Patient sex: F
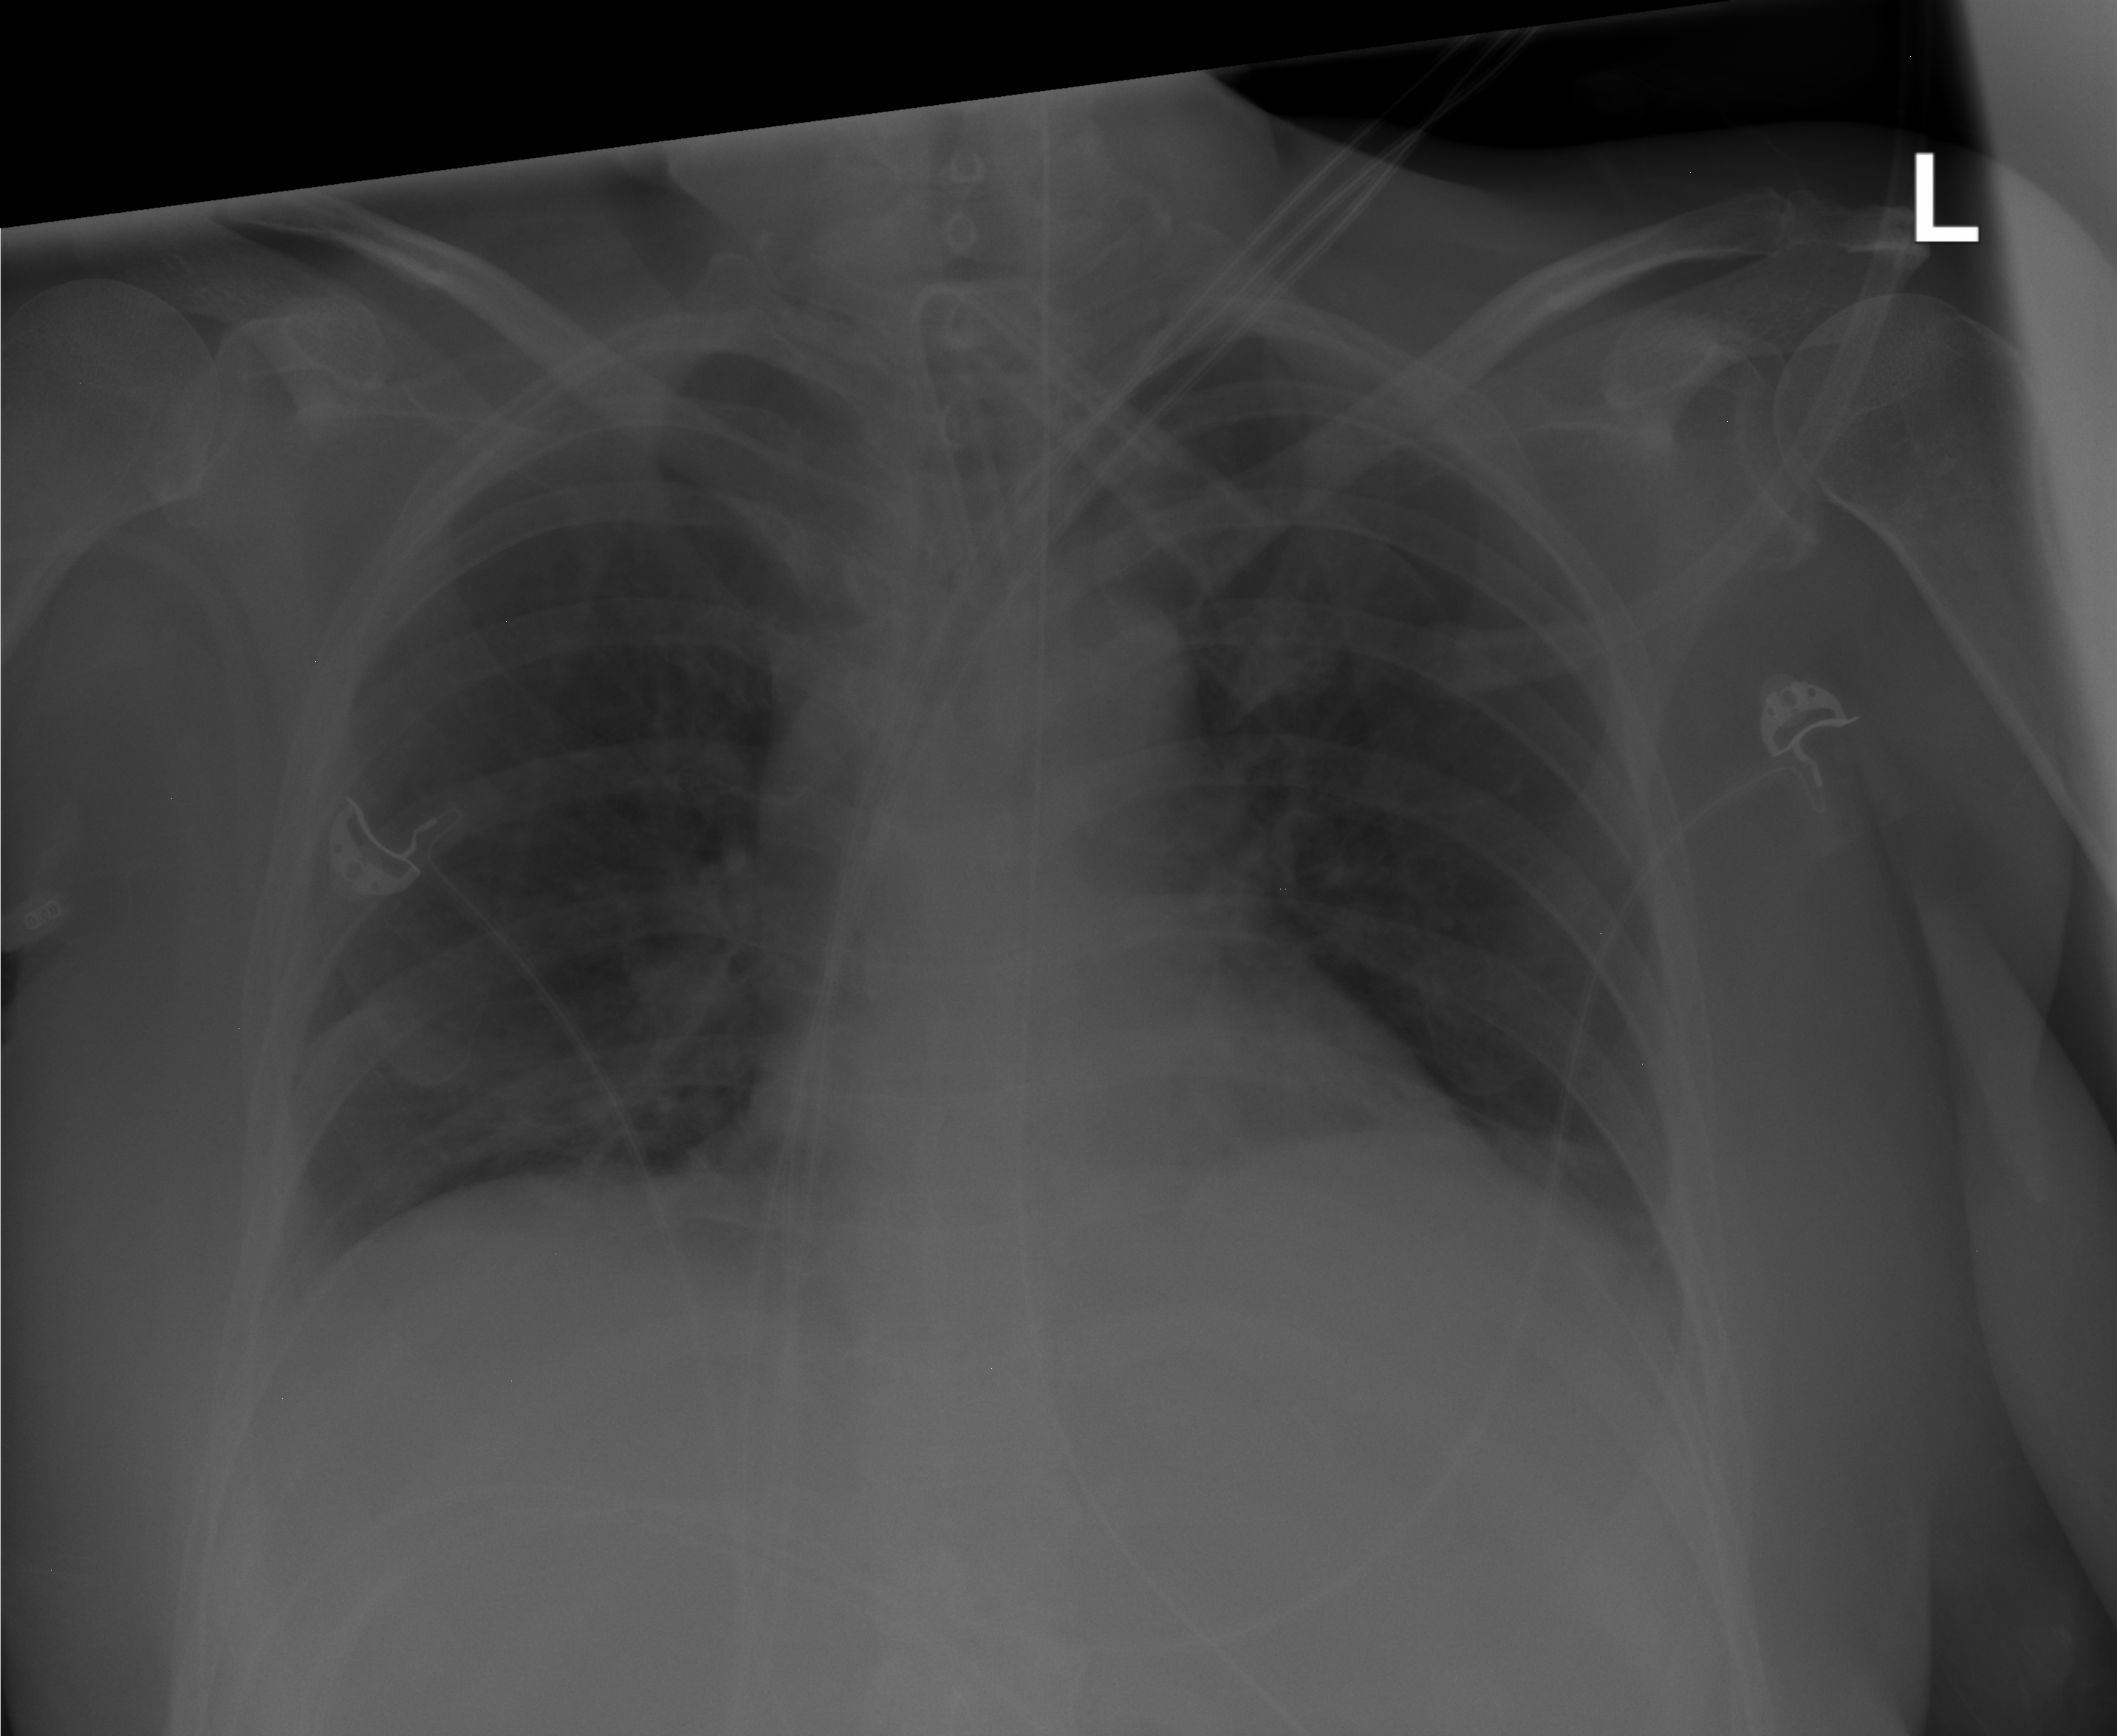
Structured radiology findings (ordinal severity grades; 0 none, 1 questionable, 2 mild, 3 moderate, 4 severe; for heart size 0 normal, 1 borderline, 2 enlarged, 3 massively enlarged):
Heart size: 0
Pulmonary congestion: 0
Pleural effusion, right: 0
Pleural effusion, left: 1
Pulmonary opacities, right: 0
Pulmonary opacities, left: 0
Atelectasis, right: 1
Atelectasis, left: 1